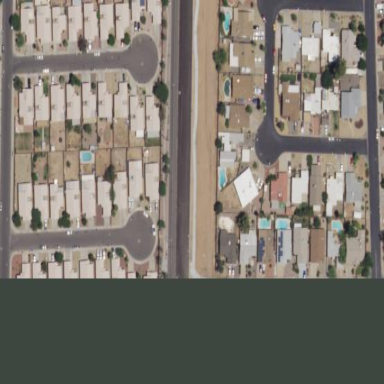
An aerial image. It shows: Single-family residential area.